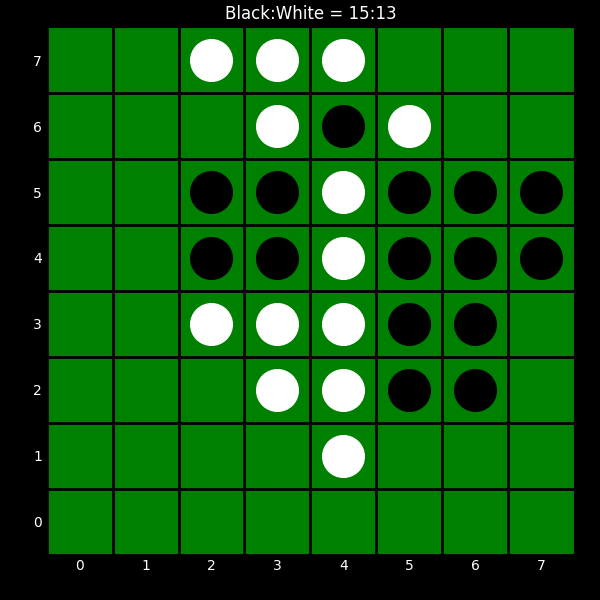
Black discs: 15
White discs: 13